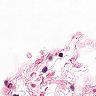
Metastatic tissue present: no